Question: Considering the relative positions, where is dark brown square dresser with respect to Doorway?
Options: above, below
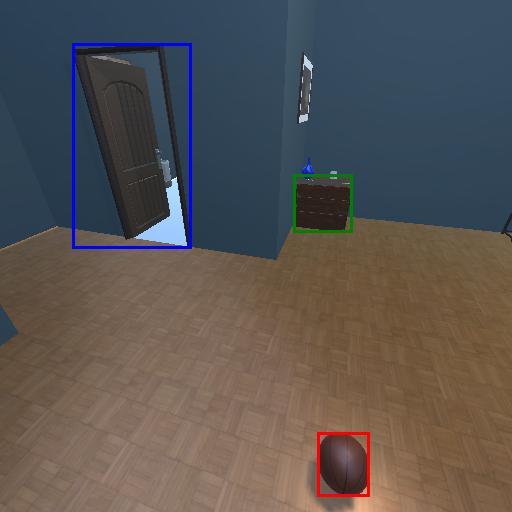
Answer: above